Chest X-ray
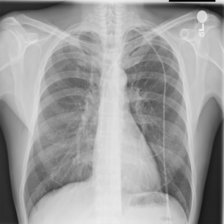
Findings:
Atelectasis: negative
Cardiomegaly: negative
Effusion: negative
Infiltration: negative
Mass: negative
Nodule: negative
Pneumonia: negative
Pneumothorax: negative
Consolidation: negative
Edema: negative
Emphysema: negative
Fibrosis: negative
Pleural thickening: negative
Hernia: negative